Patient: sex F, age 57
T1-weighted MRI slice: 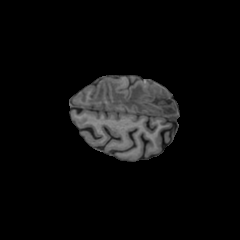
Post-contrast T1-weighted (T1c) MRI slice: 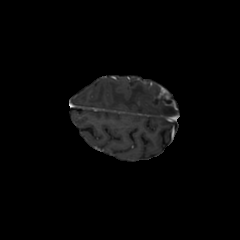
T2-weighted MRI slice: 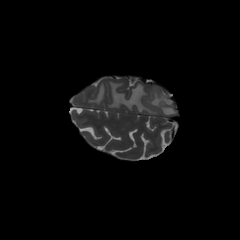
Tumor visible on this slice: yes
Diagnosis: Glioblastoma, IDH-wildtype
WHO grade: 4